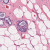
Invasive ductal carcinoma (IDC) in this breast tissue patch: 0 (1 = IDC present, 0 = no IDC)